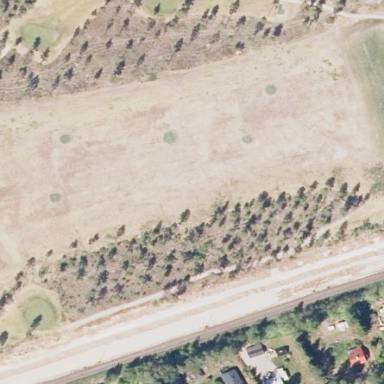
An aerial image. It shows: Grassy area designated for driving range golf.